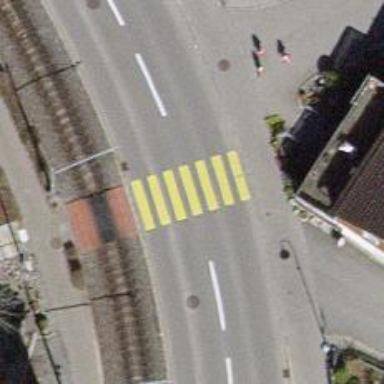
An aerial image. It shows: Uncontrolled zebra crossing with zebra markings.